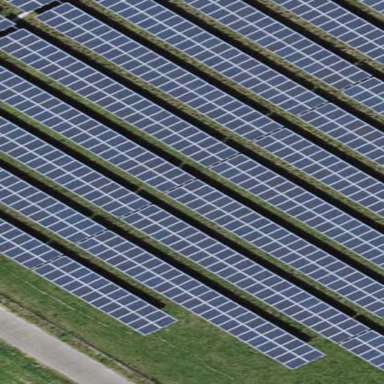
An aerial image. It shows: Solar power generator using photovoltaic panels.